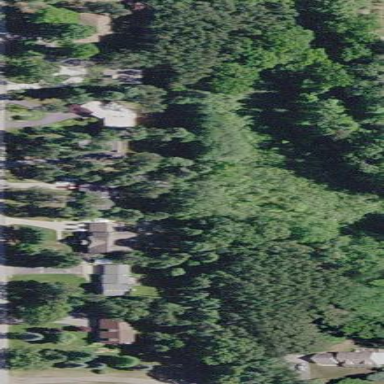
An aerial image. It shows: Woodland with evergreen needle-leaved trees.